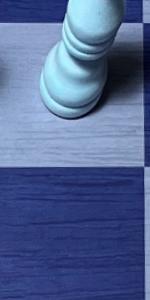
Label: Empty